Question: I would like to run my flash project, but I cannot add "Flash App" Run/Debug Configuration in IntelliJ Idea
When I click on the plus sign, there's no 'Flash App' in it:

But it appears in the 'Defaults', with an error:
> Build configuration: [none]
<URL>
I have Flash plugin and SDK installed
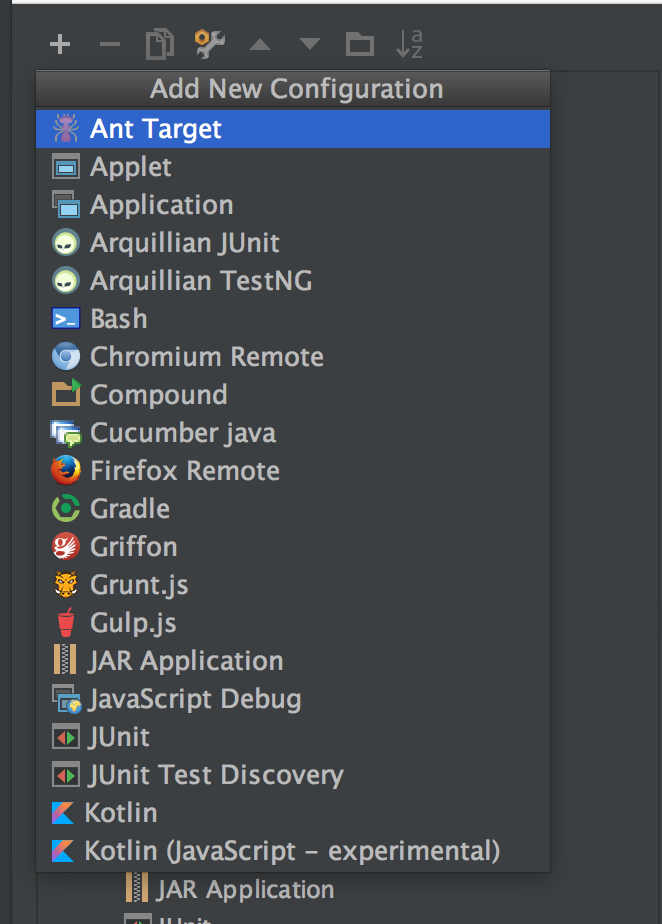
Answer: I was having the same issue, eventually I removed the "Flash/Flex Support" plugin by going to Preferences > Plugins, restarted IntelliJ, re-enabled the plugin and restarted again. It seemed to sort the issue after I re-imported my Maven project (which didn't resolve the issue before doing this).